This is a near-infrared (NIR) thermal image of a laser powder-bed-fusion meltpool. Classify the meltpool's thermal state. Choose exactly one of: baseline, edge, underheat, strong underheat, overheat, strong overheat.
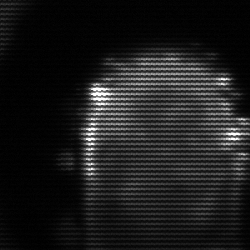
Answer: baseline